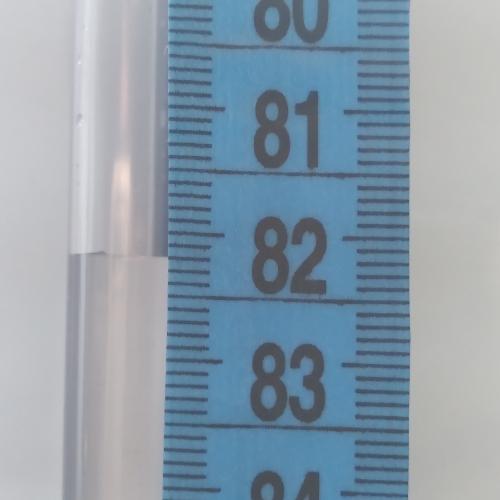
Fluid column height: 82.2 cm